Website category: sports
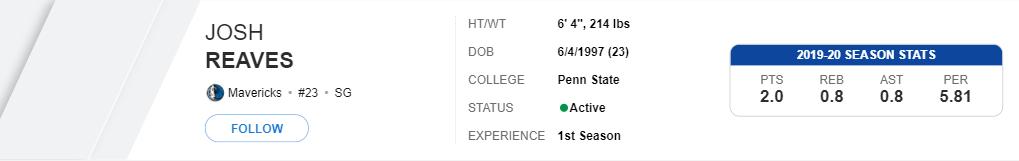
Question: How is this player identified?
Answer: Josh Reaves

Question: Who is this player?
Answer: Josh Reaves

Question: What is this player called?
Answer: Josh Reaves

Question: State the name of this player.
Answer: Josh Reaves

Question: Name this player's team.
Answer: Mavericks

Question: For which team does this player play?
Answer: Mavericks

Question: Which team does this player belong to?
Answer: Mavericks

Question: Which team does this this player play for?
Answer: Mavericks

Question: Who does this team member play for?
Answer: Mavericks

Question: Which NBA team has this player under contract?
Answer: Mavericks

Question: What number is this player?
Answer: #23

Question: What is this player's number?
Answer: #23

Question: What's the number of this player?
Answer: #23

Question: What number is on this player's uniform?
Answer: #23

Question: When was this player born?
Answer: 6/4/1997

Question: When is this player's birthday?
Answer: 6/4/1997

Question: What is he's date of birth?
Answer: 6/4/1997

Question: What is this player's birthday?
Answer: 6/4/1997

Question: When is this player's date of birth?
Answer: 6/4/1997

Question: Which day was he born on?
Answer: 6/4/1997

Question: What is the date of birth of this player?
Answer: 6/4/1997

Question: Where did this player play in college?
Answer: Penn State

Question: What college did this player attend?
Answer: Penn State

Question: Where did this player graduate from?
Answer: Penn State

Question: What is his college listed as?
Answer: Penn State

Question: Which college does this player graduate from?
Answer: Penn State

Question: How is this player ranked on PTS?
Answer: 2.0

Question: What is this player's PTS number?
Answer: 2.0

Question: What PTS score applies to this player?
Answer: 2.0

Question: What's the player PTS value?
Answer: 2.0

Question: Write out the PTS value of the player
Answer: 2.0

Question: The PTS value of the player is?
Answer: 2.0

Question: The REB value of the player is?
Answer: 0.8

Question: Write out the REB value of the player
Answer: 0.8

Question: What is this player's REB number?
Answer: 0.8

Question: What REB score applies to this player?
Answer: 0.8

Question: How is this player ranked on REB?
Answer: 0.8

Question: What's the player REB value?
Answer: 0.8

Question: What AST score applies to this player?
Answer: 0.8

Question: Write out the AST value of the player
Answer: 0.8

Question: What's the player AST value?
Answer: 0.8

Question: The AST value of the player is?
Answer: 0.8

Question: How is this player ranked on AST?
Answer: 0.8

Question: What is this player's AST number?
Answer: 0.8

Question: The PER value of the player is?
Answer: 5.81

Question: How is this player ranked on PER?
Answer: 5.81

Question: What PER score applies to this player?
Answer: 5.81

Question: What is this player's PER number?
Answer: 5.81

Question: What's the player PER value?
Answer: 5.81

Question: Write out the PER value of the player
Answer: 5.81

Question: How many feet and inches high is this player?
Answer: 6' 4"

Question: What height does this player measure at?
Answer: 6' 4"

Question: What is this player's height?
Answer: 6' 4"

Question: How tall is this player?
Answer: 6' 4"

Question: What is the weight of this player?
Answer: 214 lbs

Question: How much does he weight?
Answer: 214 lbs

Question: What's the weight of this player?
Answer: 214 lbs

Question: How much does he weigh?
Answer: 214 lbs

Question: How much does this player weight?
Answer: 214 lbs